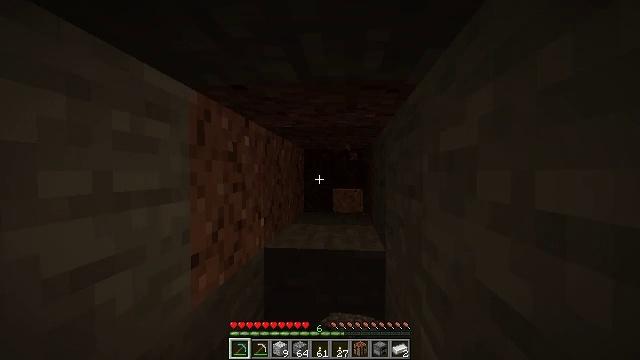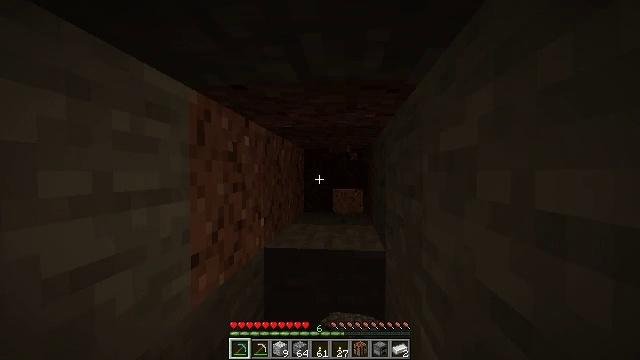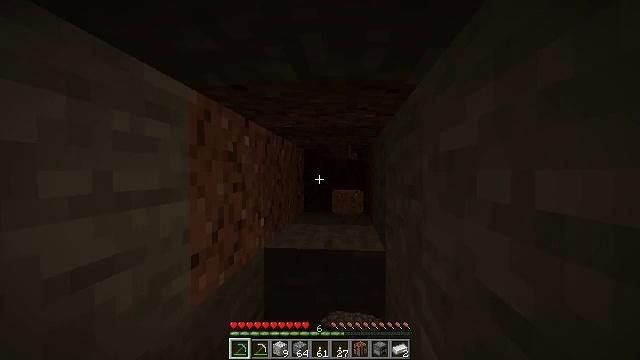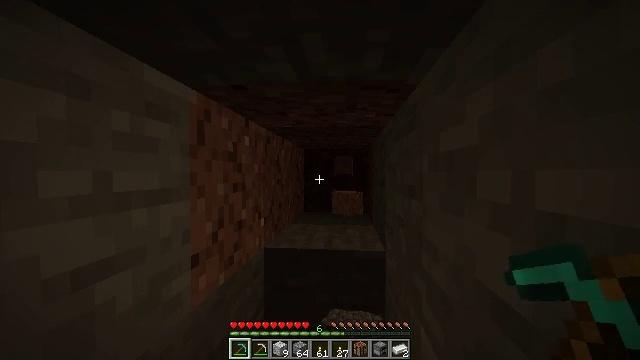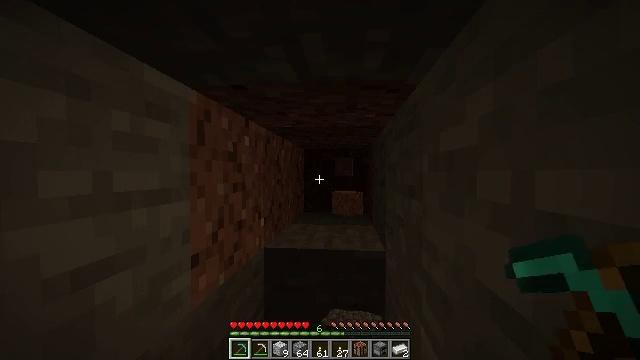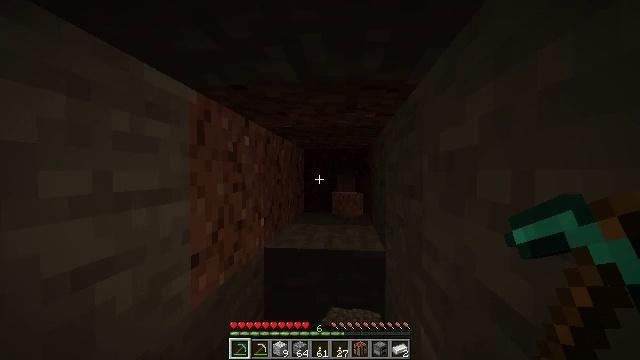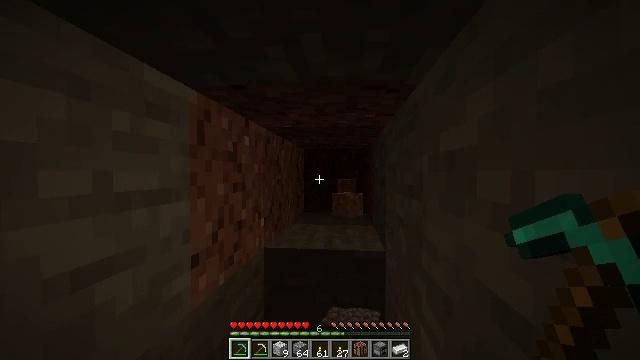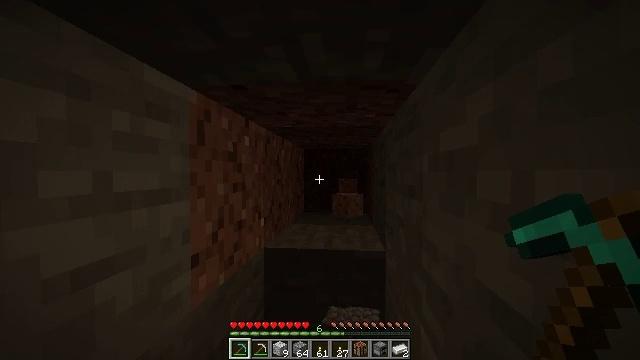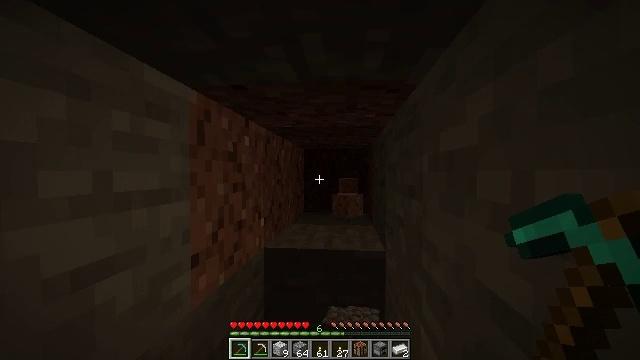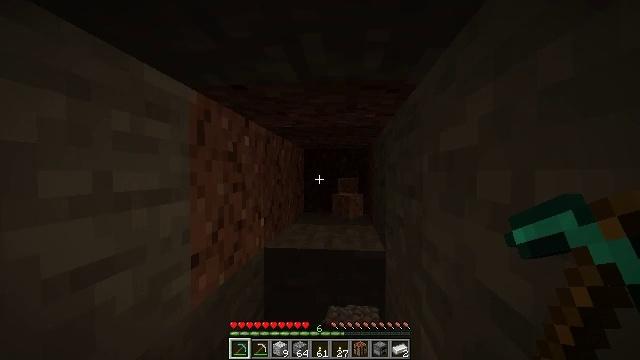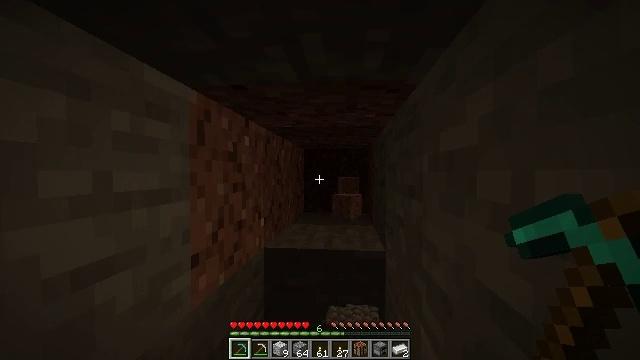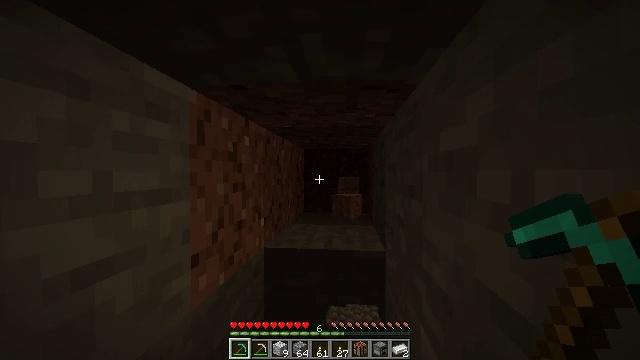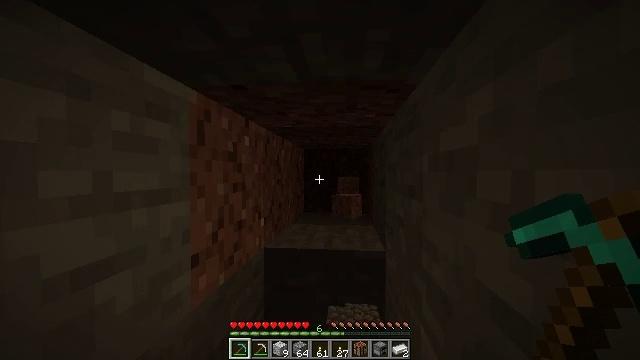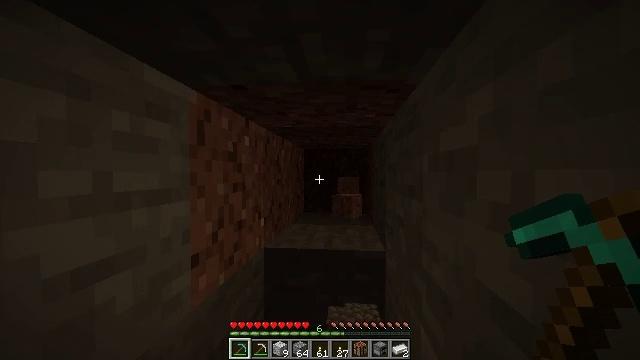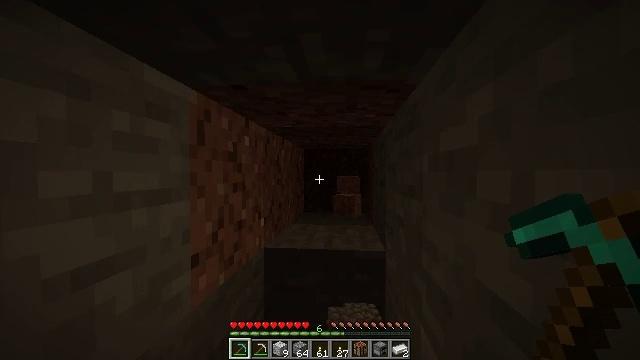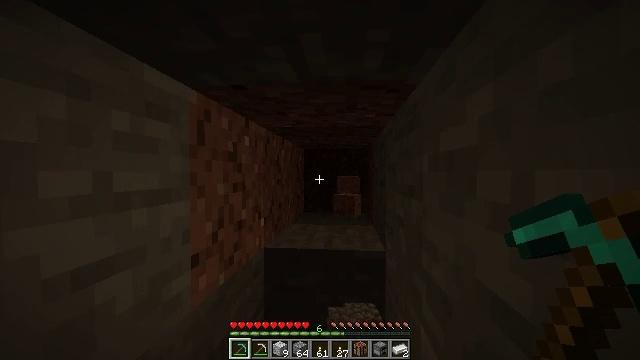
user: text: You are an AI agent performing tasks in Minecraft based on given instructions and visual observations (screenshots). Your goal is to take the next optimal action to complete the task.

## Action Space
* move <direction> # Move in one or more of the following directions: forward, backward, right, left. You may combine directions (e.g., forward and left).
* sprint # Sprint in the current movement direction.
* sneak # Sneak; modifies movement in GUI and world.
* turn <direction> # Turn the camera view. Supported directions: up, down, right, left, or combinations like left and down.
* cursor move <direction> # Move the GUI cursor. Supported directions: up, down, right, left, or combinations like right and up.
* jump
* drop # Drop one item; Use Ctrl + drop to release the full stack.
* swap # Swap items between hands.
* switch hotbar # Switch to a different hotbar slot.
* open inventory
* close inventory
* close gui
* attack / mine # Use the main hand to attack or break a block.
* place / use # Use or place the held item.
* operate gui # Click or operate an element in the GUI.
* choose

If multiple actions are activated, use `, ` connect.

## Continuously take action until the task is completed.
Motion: motion action
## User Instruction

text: Attack the ground to harvest granite.
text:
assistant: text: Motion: no_op
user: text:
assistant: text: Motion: no_op
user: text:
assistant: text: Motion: no_op
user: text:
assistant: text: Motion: no_op
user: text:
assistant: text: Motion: no_op
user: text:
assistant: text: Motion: no_op
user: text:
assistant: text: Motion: no_op
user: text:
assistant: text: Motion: no_op
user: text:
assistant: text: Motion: no_op
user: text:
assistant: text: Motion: no_op
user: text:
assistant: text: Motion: no_op
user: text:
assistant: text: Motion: no_op
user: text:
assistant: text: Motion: no_op
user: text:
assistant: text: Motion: no_op
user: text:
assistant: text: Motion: no_op
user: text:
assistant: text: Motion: no_op
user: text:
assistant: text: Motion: no_op
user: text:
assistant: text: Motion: no_op
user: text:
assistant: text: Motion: no_op
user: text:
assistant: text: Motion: no_op
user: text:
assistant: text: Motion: no_op
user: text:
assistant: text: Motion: no_op
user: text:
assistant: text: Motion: no_op
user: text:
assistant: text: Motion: no_op
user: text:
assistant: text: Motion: no_op
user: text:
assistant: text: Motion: no_op
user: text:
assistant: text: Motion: no_op
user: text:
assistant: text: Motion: no_op
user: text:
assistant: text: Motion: no_op
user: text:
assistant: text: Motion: no_op